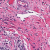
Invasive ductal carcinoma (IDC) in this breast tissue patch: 0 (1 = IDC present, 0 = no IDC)